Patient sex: M
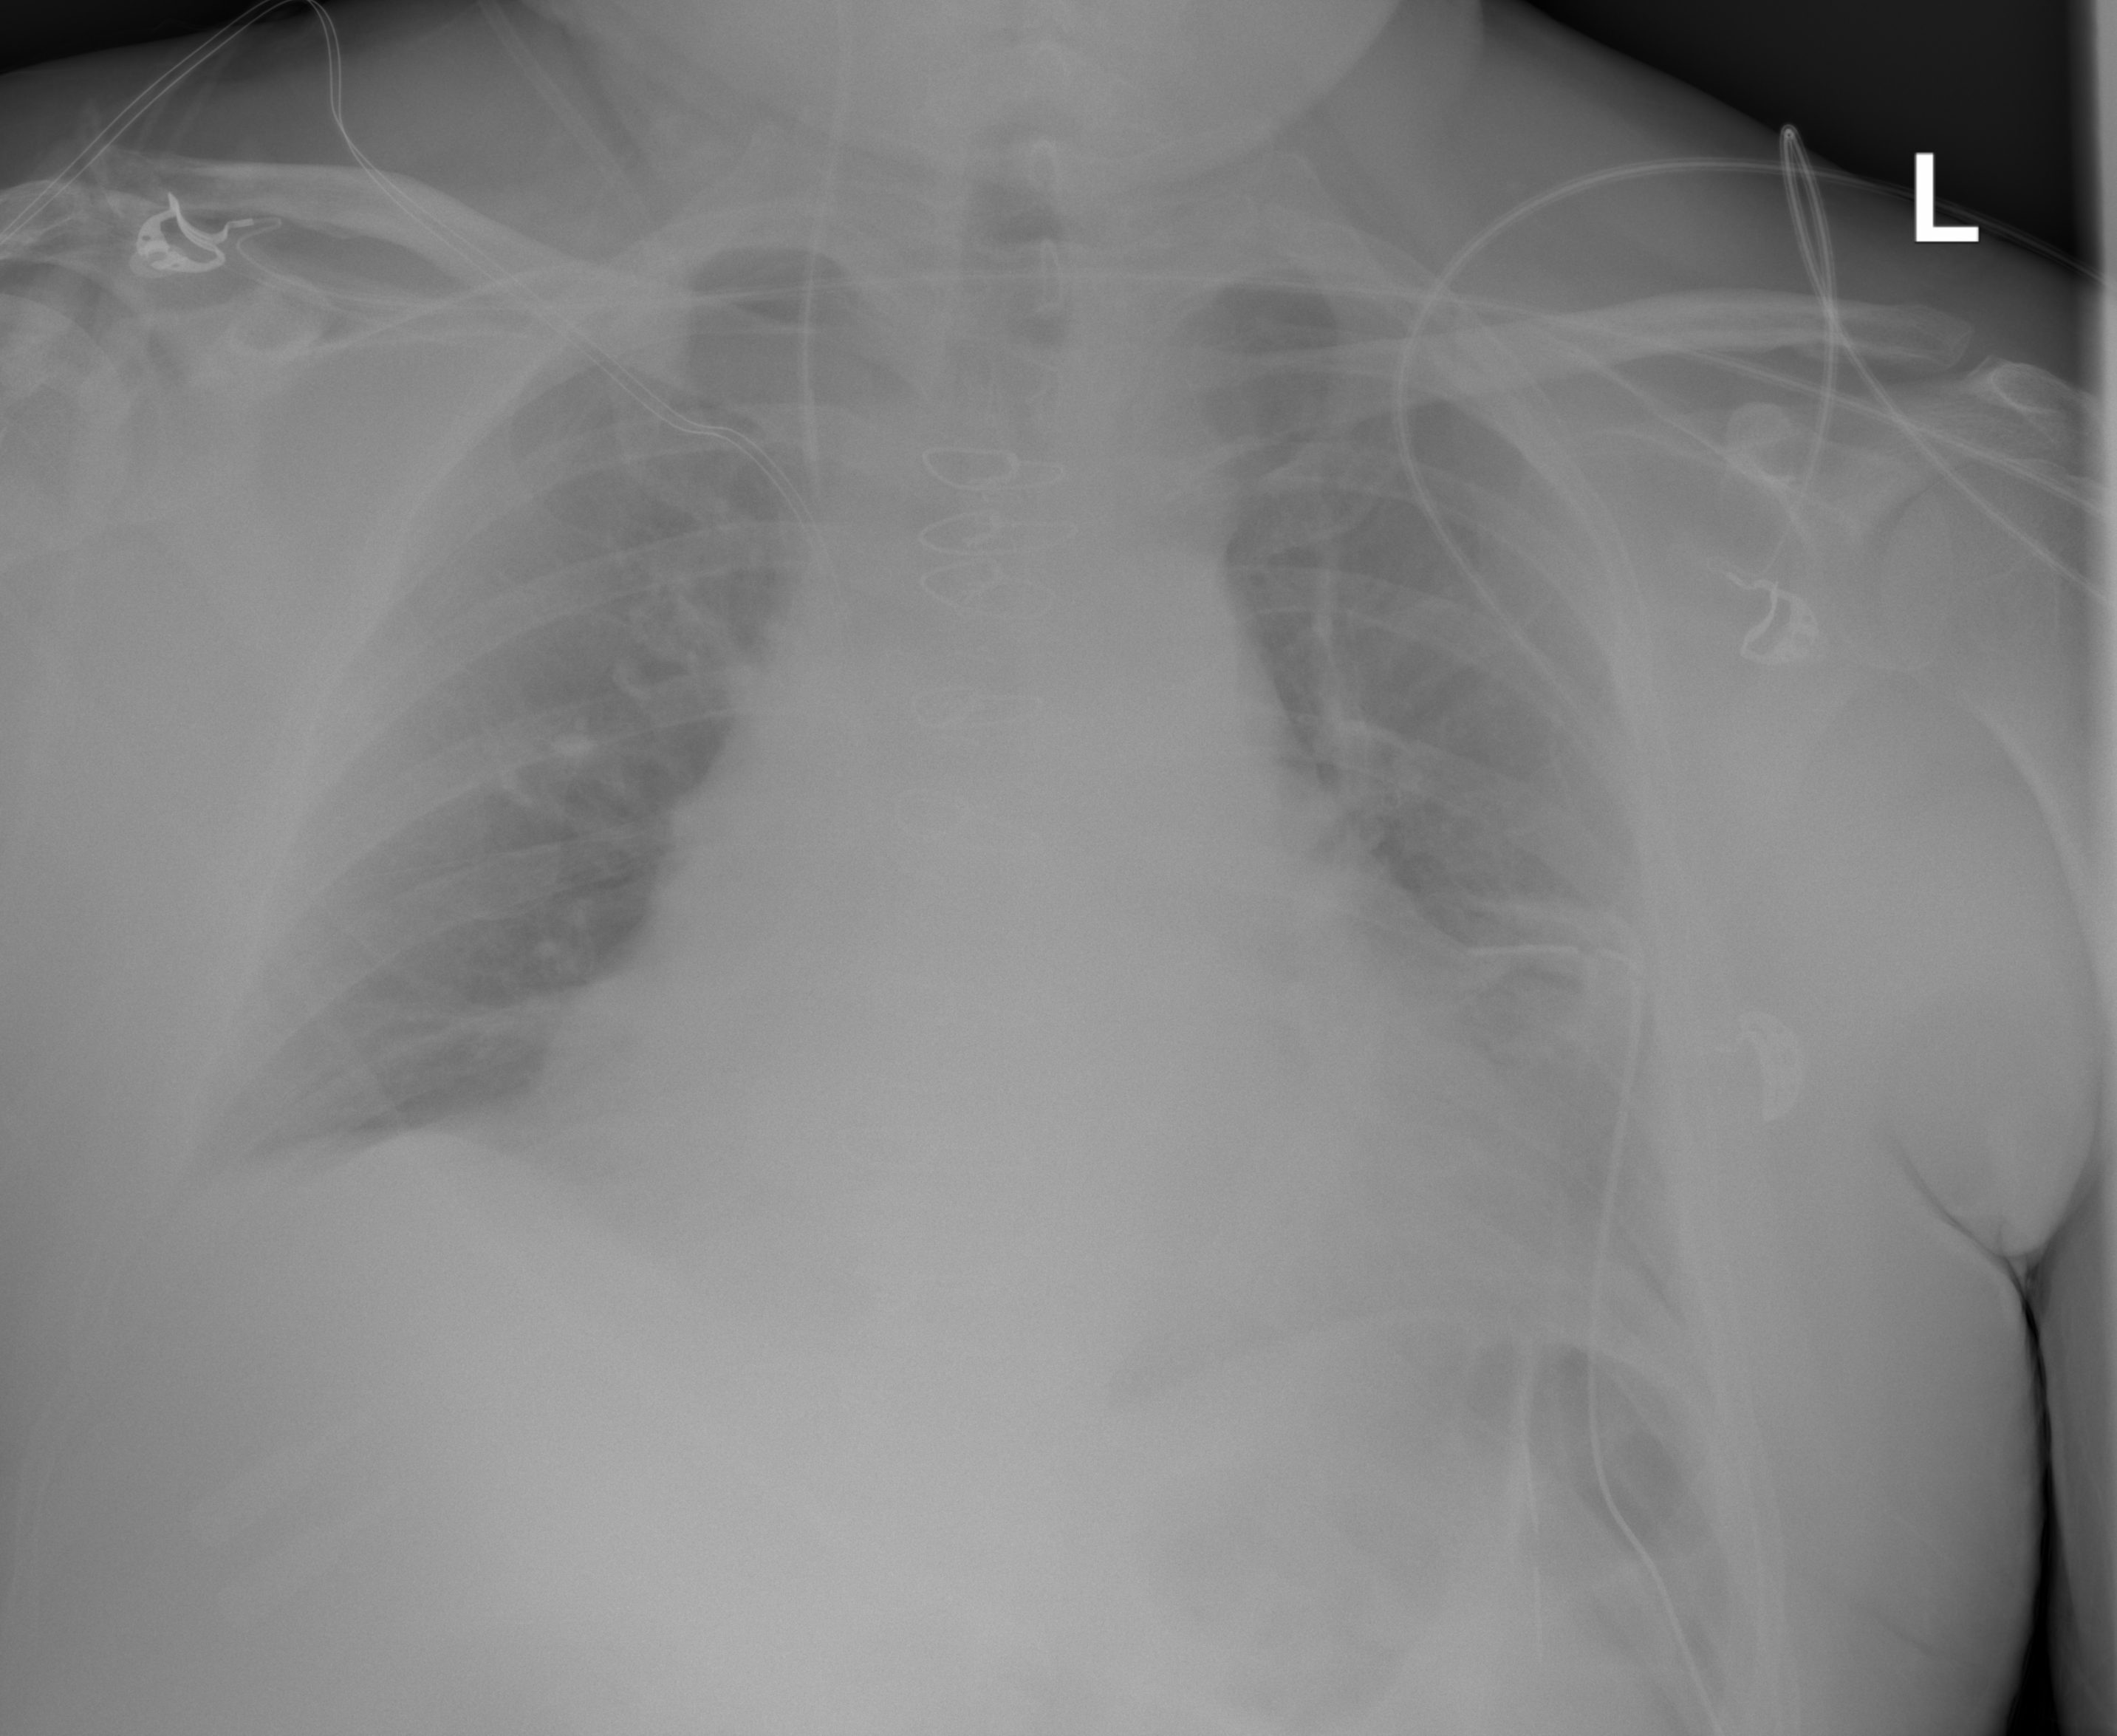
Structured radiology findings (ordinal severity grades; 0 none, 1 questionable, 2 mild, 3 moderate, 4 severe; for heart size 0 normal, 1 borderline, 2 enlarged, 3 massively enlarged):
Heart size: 2
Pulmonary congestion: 2
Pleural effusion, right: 0
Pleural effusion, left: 2
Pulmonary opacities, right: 0
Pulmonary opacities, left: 0
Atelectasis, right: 2
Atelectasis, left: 2